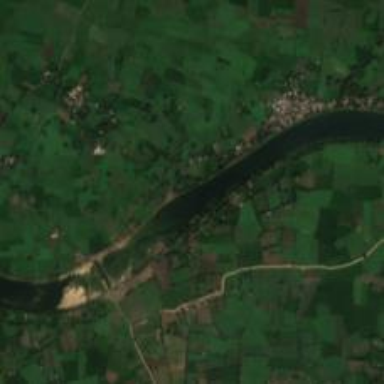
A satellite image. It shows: Beautiful view of river.